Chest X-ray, PA view. Patient: 33 years old, sex M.
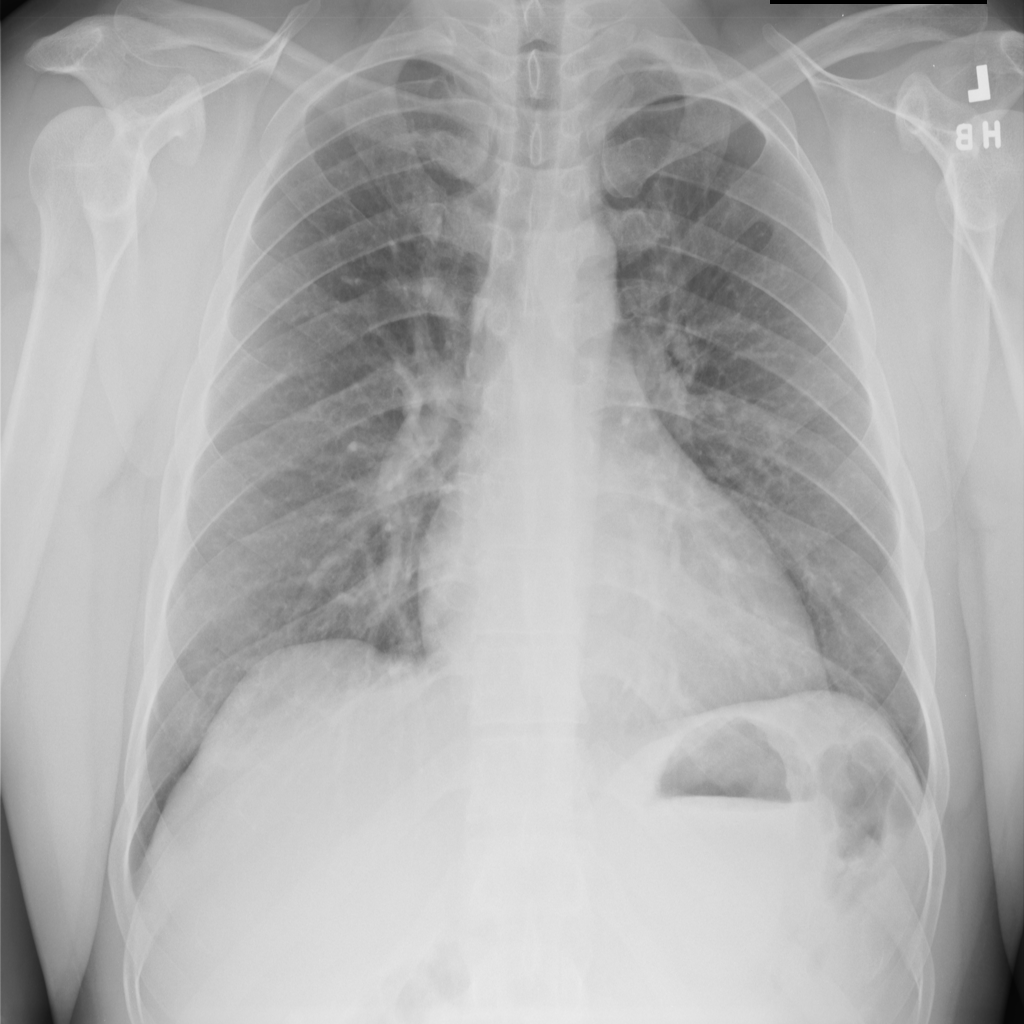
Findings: No Finding